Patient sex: M
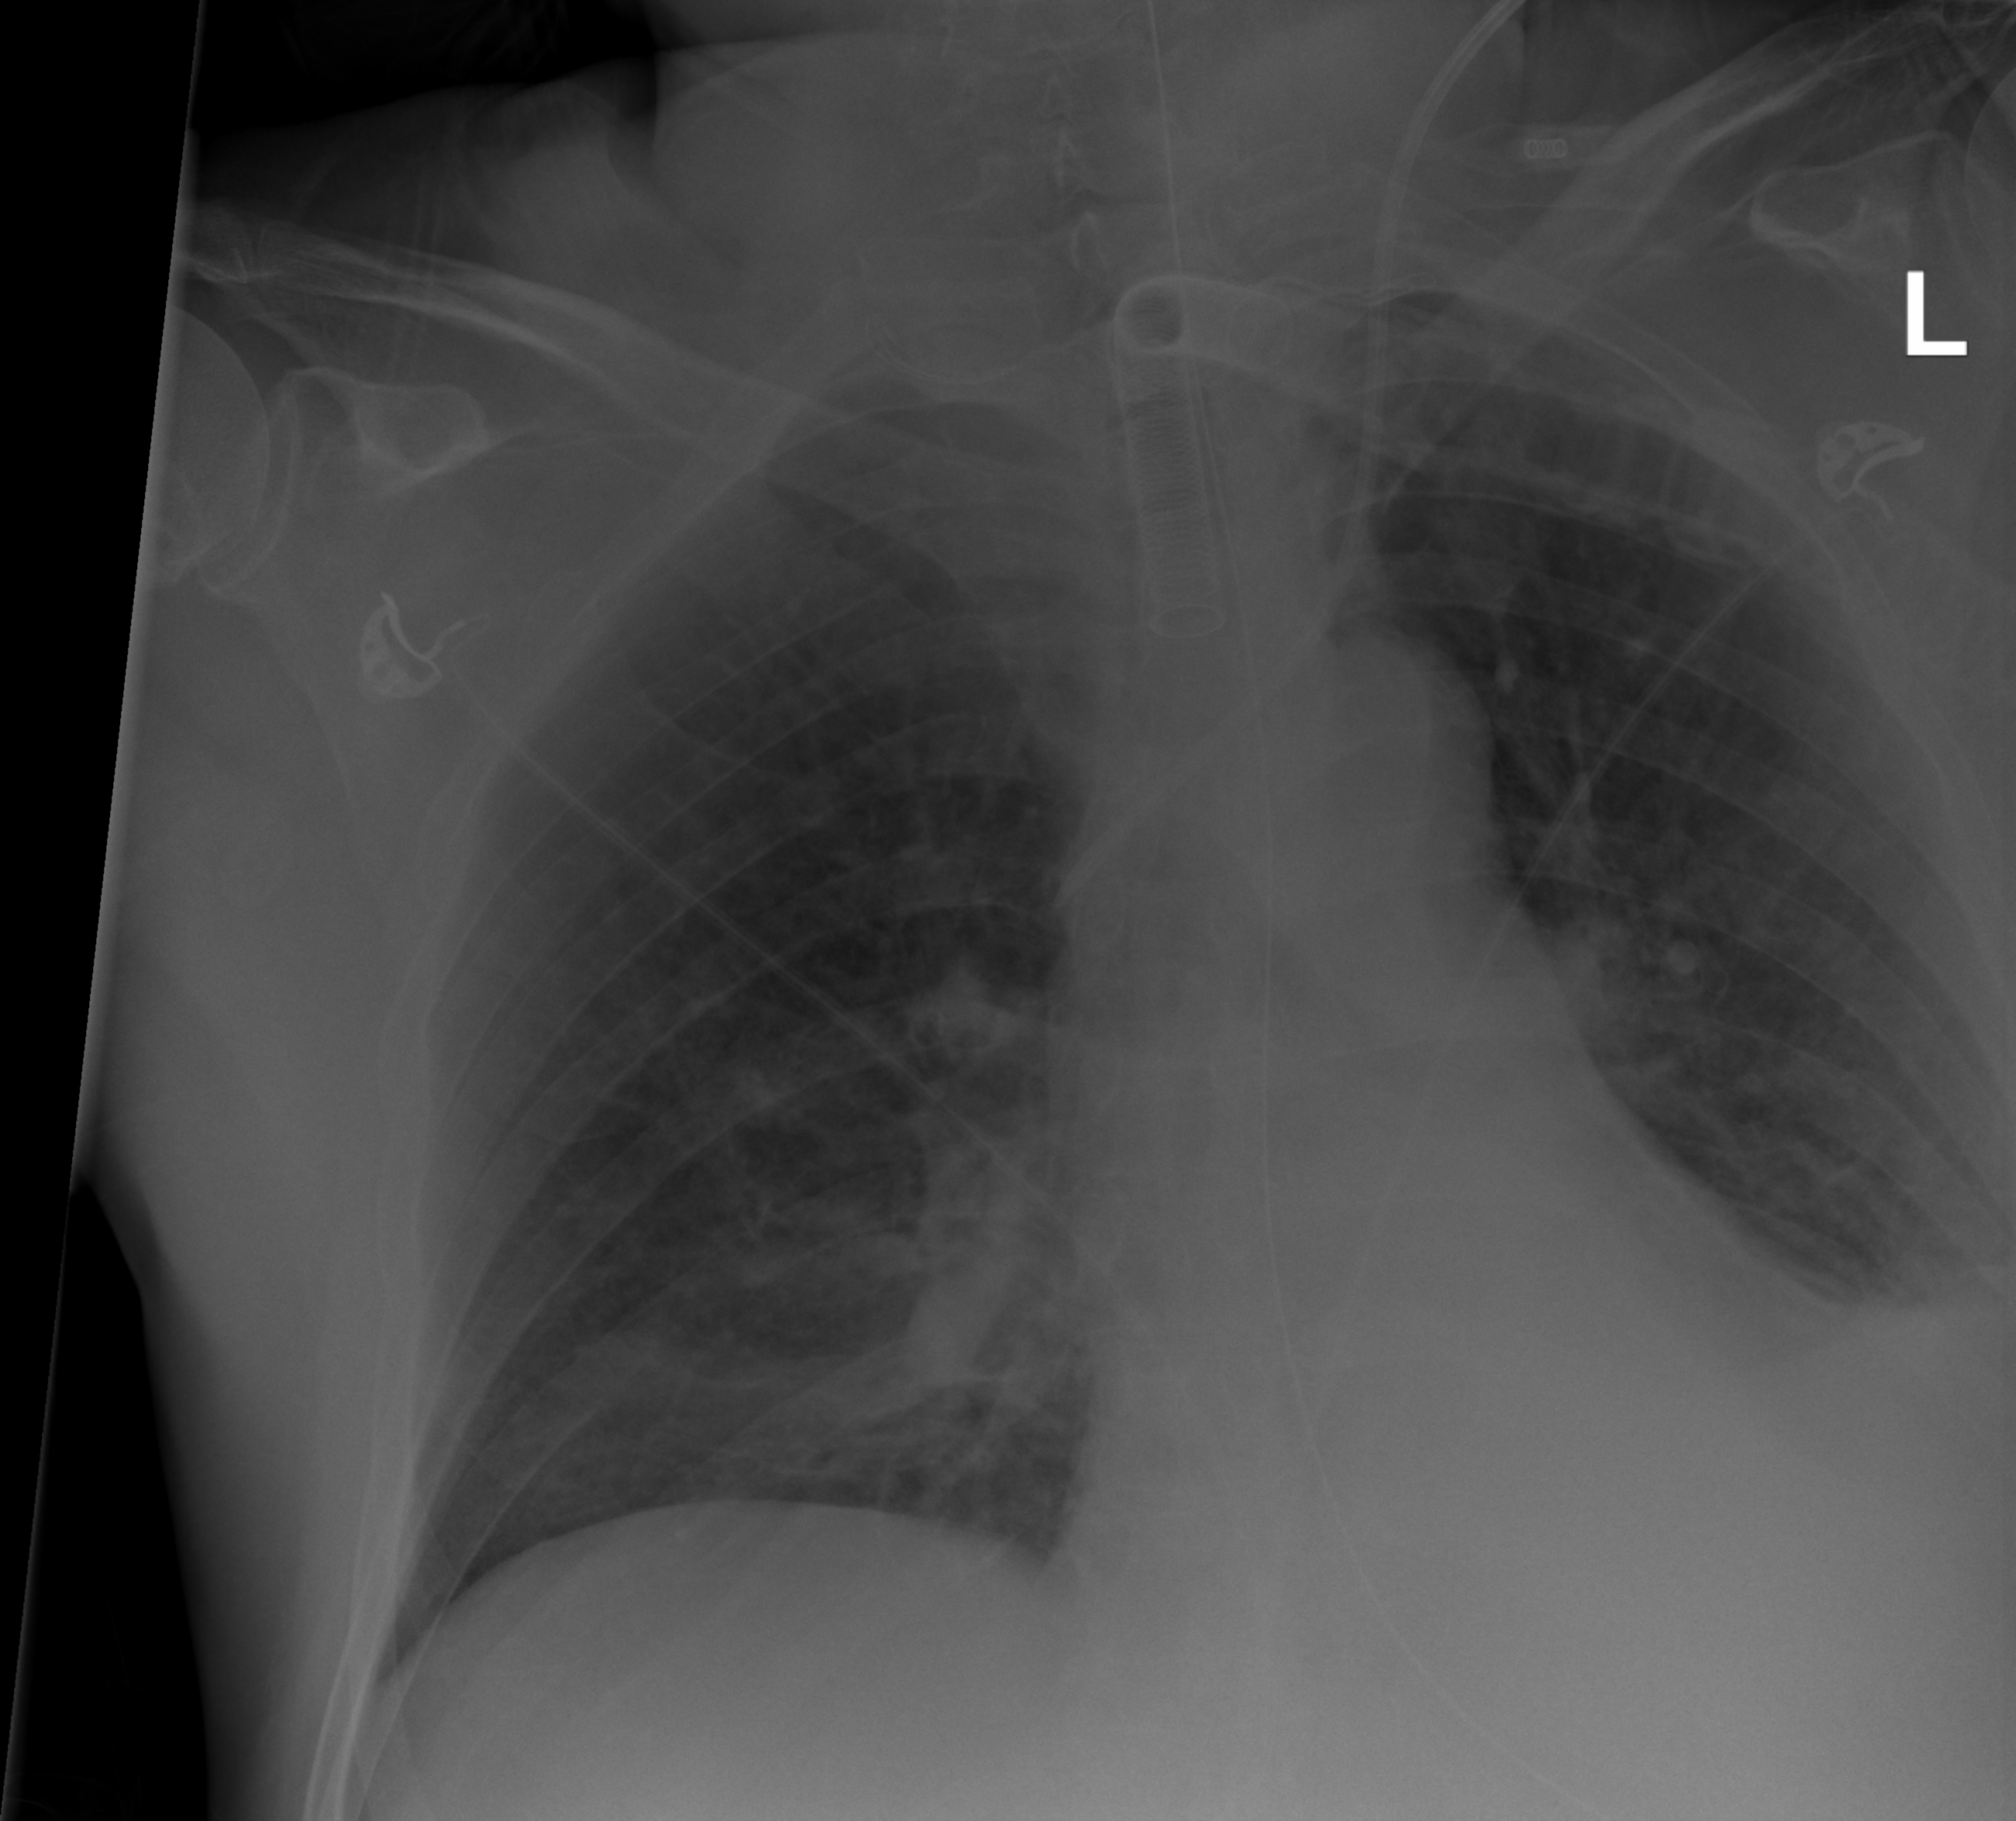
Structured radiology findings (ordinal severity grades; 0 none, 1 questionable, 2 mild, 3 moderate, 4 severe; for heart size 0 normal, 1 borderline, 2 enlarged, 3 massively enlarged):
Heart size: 1
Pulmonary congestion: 2
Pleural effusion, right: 0
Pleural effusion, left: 2
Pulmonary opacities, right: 0
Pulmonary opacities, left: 0
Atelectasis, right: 2
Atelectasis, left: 2